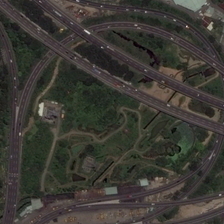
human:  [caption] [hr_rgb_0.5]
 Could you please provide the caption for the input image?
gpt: one side of the viaduct is a residential area .

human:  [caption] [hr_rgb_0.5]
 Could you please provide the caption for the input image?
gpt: one side of the viaduct is a residential area .

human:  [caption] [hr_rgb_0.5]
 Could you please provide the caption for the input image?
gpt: a large number of plants are planted around the viaduct .

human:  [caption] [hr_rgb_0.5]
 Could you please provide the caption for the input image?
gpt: a large number of plants are planted around the viaduct .

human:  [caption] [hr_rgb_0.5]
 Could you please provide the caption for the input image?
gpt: one side of the viaduct is a residential area .